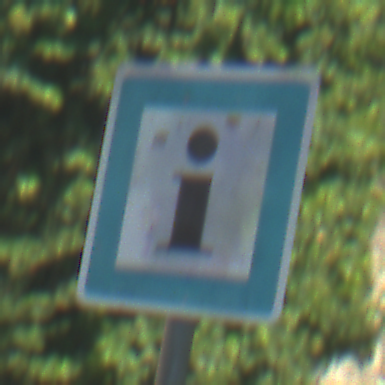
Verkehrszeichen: Informationsstelle
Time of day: MorningAfternoon
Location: Outdoor (Urban)
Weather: PartlyCloudy
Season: NotSpecified
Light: Natural